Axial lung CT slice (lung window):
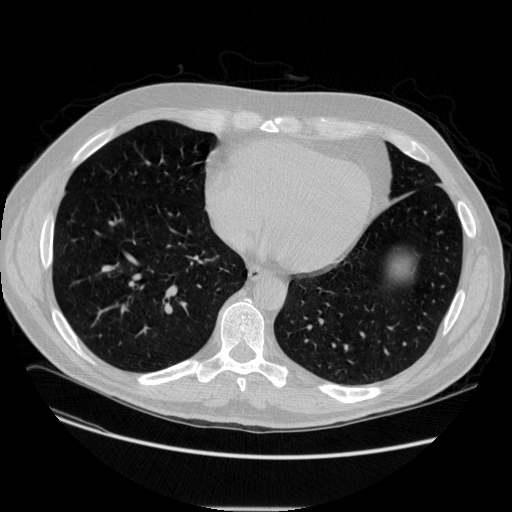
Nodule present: no